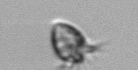
Label: Ciliophora